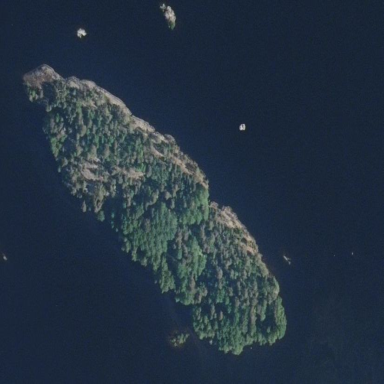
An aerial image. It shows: Islet in woodland nature reserve.